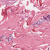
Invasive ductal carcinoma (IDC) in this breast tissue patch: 0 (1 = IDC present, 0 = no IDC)